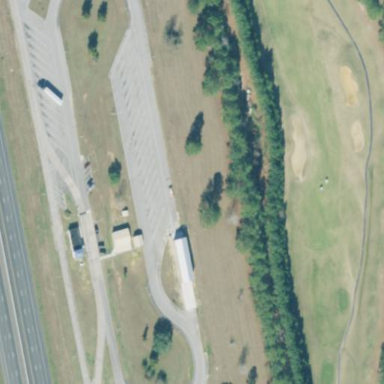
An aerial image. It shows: Rest area along the road with weigh station facility.